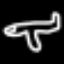
Label: airplane